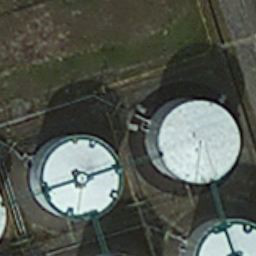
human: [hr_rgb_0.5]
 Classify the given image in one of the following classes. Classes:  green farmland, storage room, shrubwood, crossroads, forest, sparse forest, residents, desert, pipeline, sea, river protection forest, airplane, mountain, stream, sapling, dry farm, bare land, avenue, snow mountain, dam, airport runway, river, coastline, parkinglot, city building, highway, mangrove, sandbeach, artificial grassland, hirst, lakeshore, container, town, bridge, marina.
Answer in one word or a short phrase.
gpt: storage room